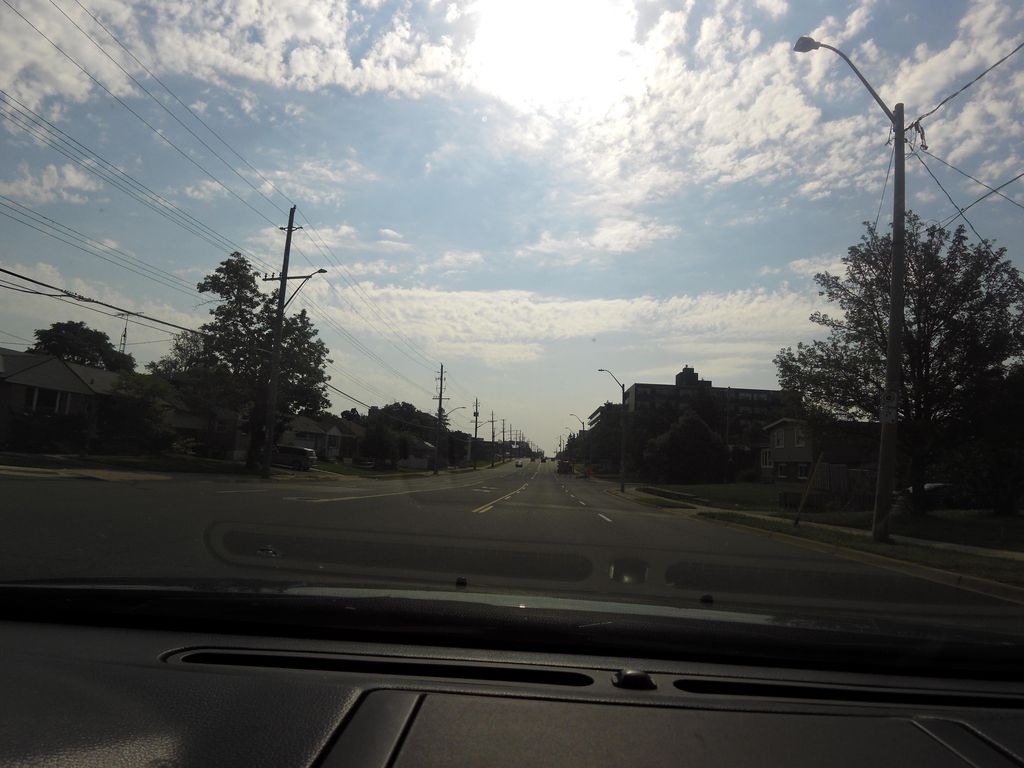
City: hamilton